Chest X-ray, PA view. Patient: 19 years old, sex F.
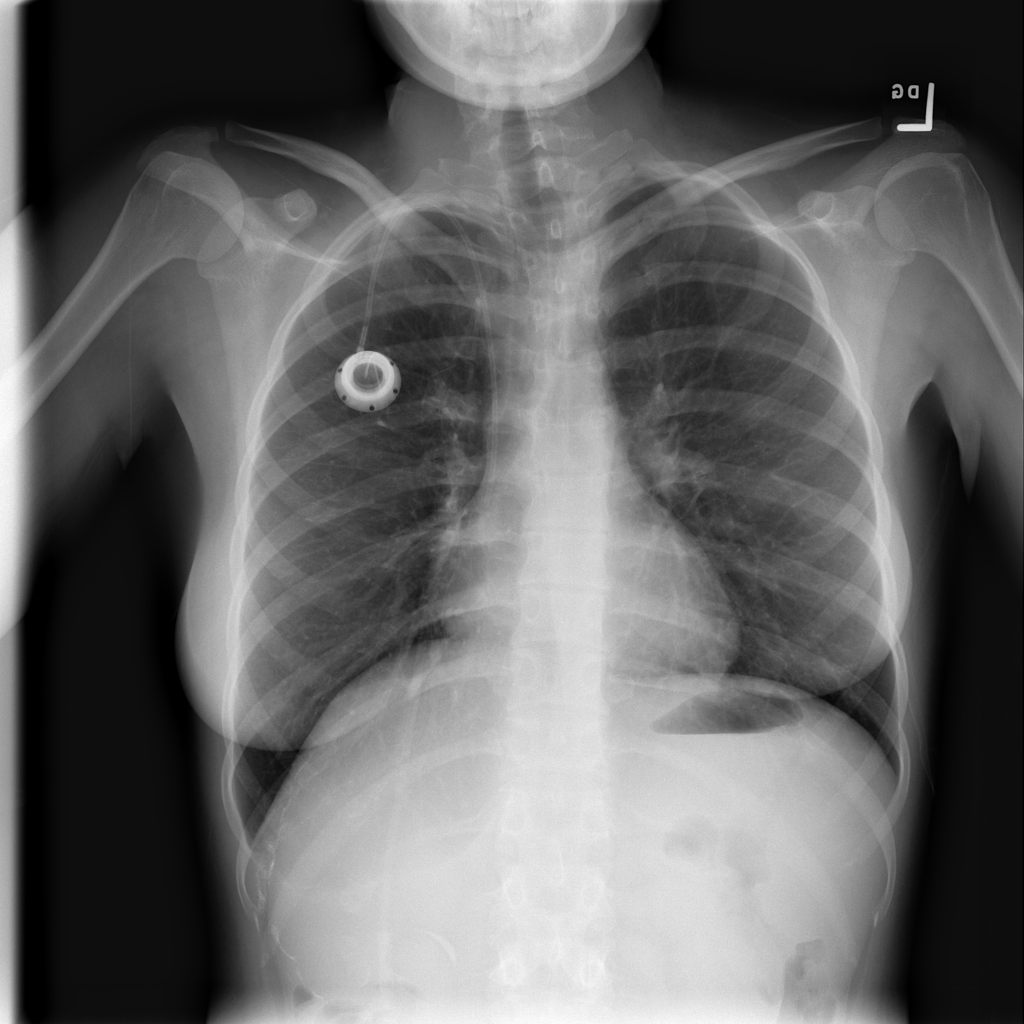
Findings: No Finding